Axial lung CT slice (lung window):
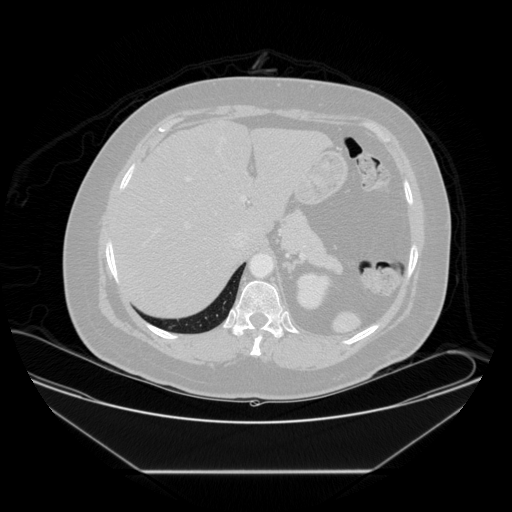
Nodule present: no